Interaction volume radius: 5 \u00c5
Interaction volume height: 25 \u00c5
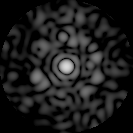
Disorder parameter: 0.8661